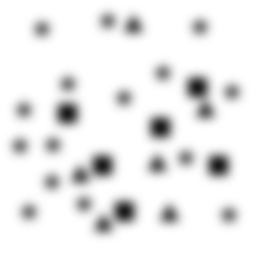
Squares: 6
Triangles: 6
Stars: 15
Total shapes: 27